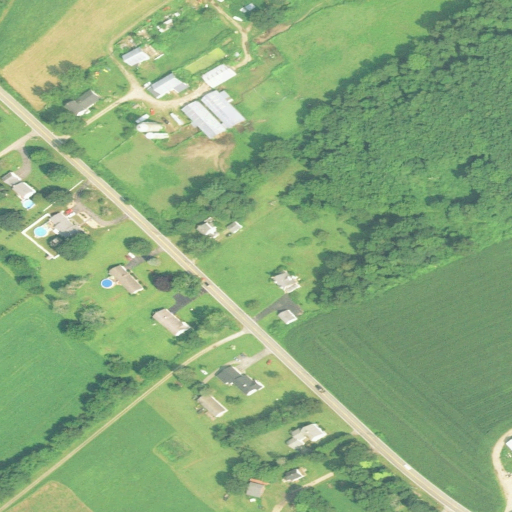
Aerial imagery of mountain in Connecticut named Mason Hill containing pasture, low intensity development, cultivated crops, deciduous forest, mixed forest, open development, and medium intensity development